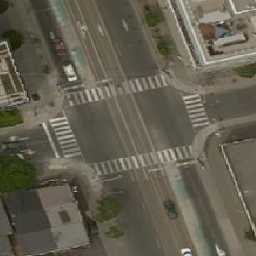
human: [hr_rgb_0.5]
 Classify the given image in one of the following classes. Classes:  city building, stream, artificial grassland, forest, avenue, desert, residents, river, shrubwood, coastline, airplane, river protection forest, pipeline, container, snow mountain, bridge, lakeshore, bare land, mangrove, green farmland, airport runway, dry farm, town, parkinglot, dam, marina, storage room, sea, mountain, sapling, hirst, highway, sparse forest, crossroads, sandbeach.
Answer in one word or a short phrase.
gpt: crossroads